Question: I have spent ages trying to figure this out..
I have google calendar loaded into an iframe using this code from google calendar:
'''
<iframe src="https://www.google.com/calendar/embed?showPrint=0&amp;showTabs=0&amp;showCalendars=0&amp;showTz=0&amp;mode=AGENDA&amp;height=600&amp;wkst=1&amp;bgcolor=%23FFFFFF&amp;src=cymraegioedolion%40googlemail.com&amp;color=%23A32929&amp;ctz=Europe%2FLondon" style=" border-width:0 " width="100%" height="400" frameborder="0" scrolling="no"></iframe>
'''
It works fine on the website <URL>.
I have everything working, but this calendar page.
It just lodes nothing in the content screen as you can see below:

I read up about possible problems and there seems to be a few issues with iframes, but I couldn't find any other ways to solve this issue..
Cheers for taking a look!
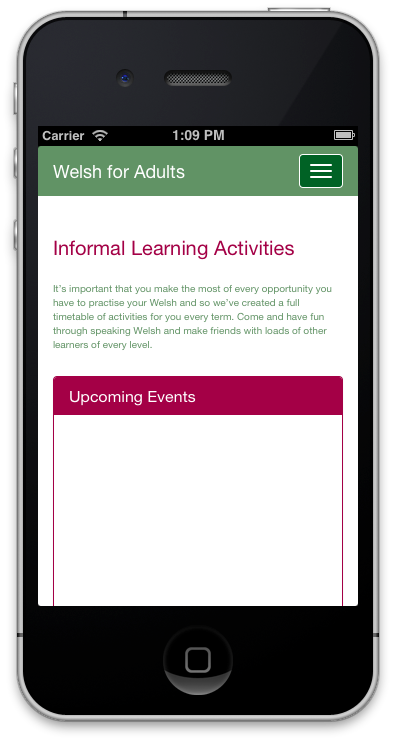
Answer: The solution to this problem was to add the following line into the config.xml:
'''
<access origin="https://www.google.com" />
'''
Thanks to <URL>.